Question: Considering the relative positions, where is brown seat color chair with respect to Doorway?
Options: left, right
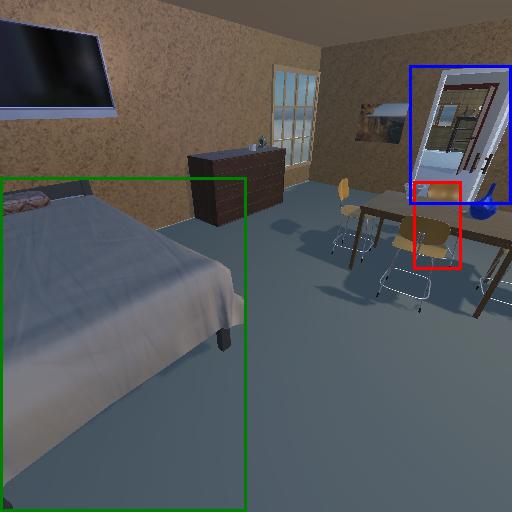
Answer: left